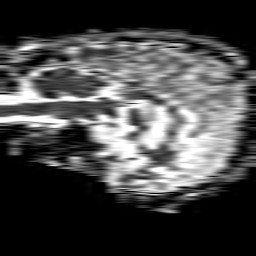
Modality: ADC
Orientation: sagittal
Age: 61
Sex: male
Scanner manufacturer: philips
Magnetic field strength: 1.5 T
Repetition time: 4.6 s
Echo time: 0.08941 s